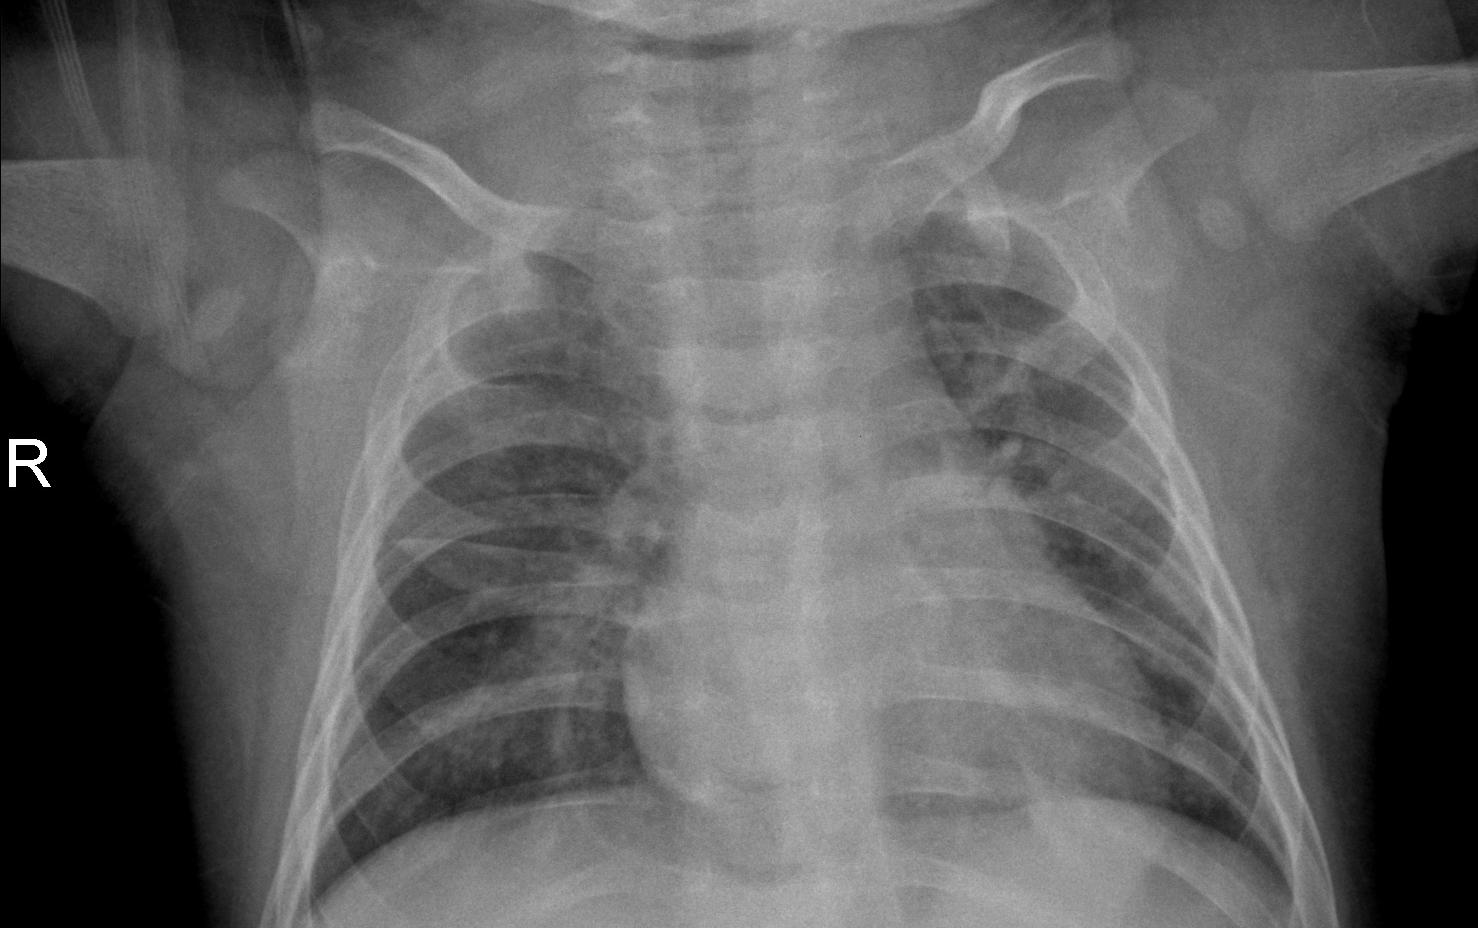
Diagnosis: PNEUMONIA